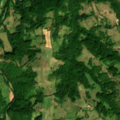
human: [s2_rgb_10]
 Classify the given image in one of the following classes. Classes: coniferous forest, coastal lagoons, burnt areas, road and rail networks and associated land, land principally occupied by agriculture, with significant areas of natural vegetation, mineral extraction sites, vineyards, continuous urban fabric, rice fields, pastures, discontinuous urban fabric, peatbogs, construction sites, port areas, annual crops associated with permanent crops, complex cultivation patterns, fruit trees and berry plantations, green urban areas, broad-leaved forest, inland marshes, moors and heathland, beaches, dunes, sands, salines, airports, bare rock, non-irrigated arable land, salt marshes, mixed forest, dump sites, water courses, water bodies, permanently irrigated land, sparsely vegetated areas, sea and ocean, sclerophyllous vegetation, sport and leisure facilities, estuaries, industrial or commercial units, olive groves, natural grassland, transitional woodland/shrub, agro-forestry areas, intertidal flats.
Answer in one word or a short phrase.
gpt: complex cultivation patterns, broad-leaved forest, transitional woodland/shrub